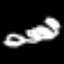
Label: squiggle